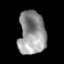
Tissue: prostate
Cell type: T cells
Senescence score: 0.3367
Nuclear area (px): 1149
Mean DAPI intensity: 148.763